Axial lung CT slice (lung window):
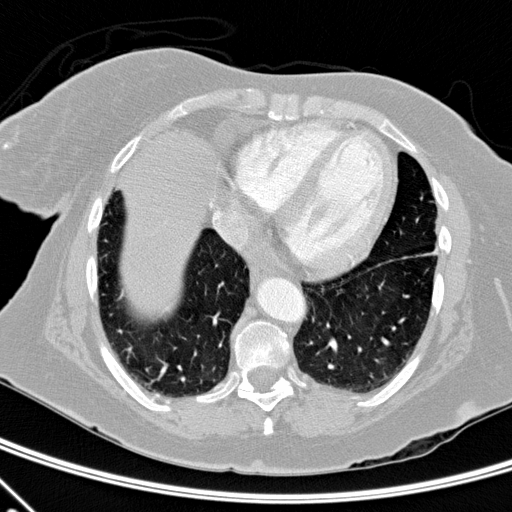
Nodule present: no